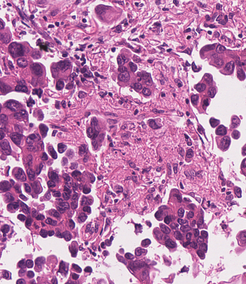
Tumor epithelial tissue: yes
Tumor-associated stroma tissue: yes
Normal tissue: no